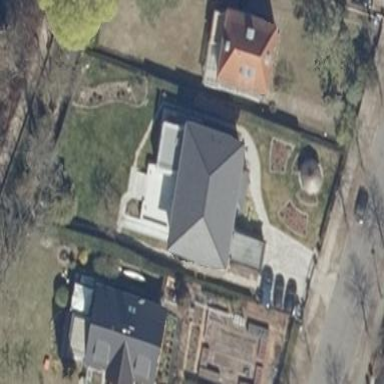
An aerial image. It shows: Simple and straightforward house.